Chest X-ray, AP view. Patient: 77 years old, sex F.
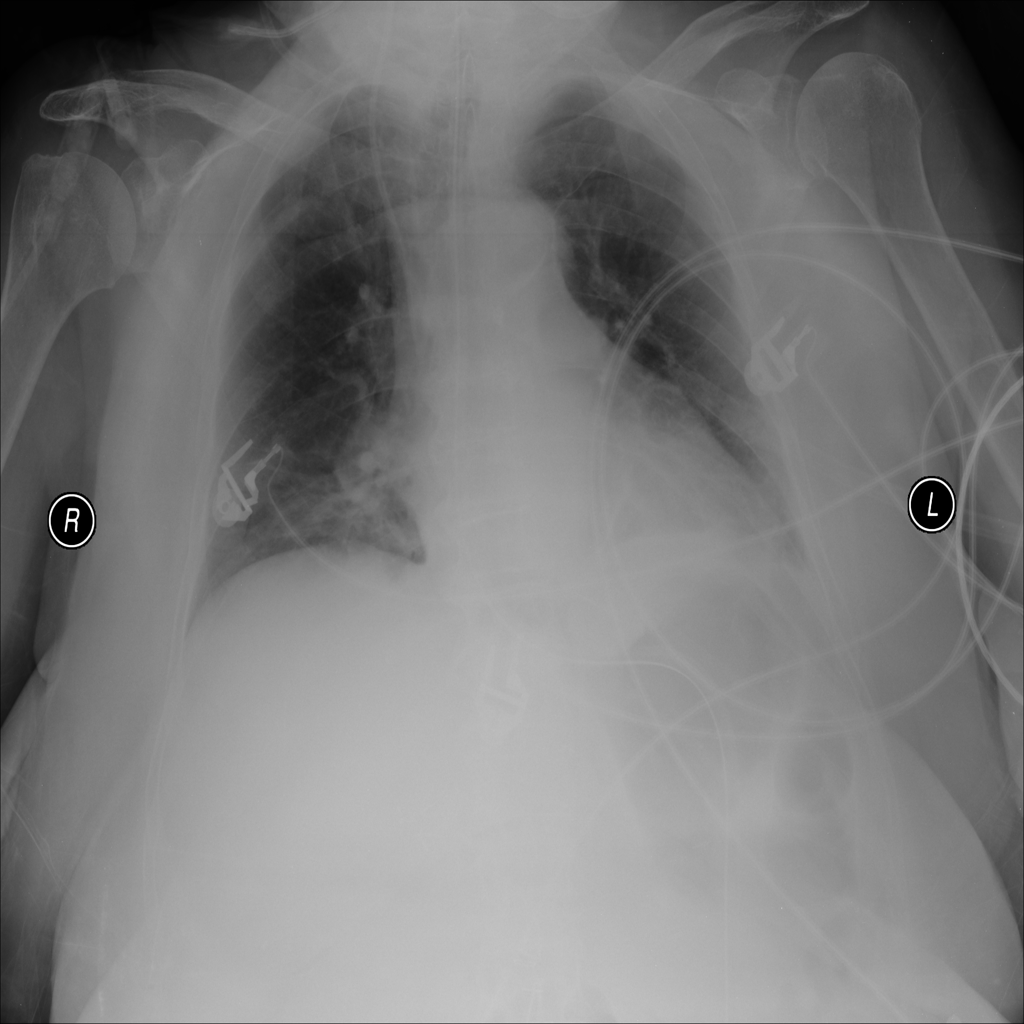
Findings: No Finding